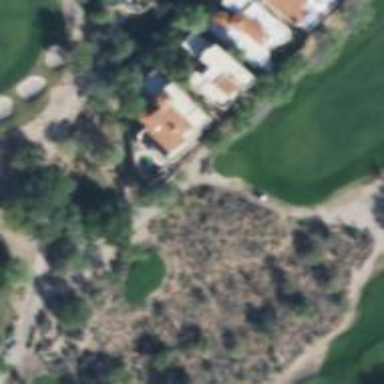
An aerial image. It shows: Path for golf carts.